九年级 · 解析几何
2023年 5 月 8 日, C919商业首航完成——国民商业运营国产大飞机正式起步. 12时31分航班抵达北京首都机场,穿过隆重的“水门礼” (寓意“接风洗尘”、是国际民航中高级别的礼仪). 如图(1), 在一次“水门礼”的预演中, 两辆消防车面

图(1)

图(2)向飞机喷射水柱, 喷射的两条水柱近似看作形状相同的地物线的一部分. 如图(2), 当两辆消防车喷水口 $A 、 B$ 的水平距离为 80 米时, 两条水柱在物线的顶点 $H$ 处相遇, 此时相遇点 $H$距地面 20 米，喷水口 $A 、 B$ 距地面均为 4 米. 若两辆消防车同时后退 10 米，两条水柱的形状及喷水口 $A^{\prime} 、 B^{\prime}$ 到地面的距离均保持不变, 则此时两条水柱相遇点 $H^{\prime}$ 距地面 $\qquad$米.

图(1)

图(2)


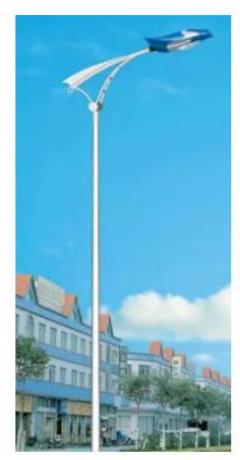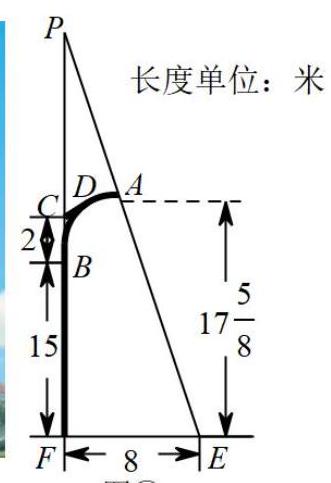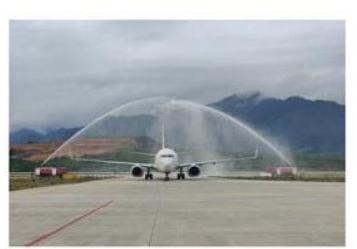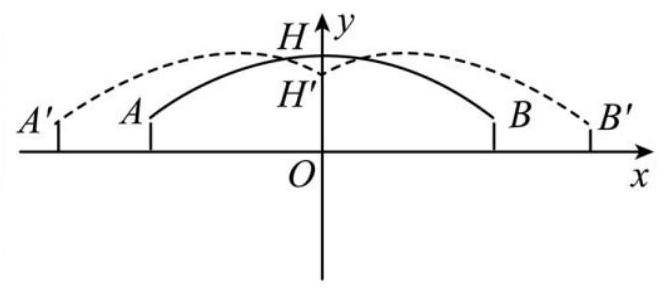
答案:  19

解析: 根据题意求出原来抛物线的解析式, 从而求得平移后的抛物线解析式, 再令 $x=0$ 求平移后的抛物线与 $y$ 轴的交点即可.
【详解】解：由题意可知:

$A(-40,4) 、 B(40,4) 、 H(0,20)$,

设抛物线解析式为: $y=a x^{2}+20$,

将 $A(-40,4)$ 代入解析式 $y=a x^{2}+20$,

解得: $a=-\frac{1}{100}$,

$\therefore y=-\frac{x^{2}}{100}+20$,

消防车同时后退 10 米, 即抛物线 $y=-\frac{x^{2}}{100}+20$ 向左（右）平移 10 米,

平移后的抛物线解析式为: $y=-\frac{(x+10)^{2}}{100}+20$,

令 $x=0$, 解得: $y=19$,

故答案为: 19 .

【点睛】本题考查了待定系数法求抛物线解析式、函数图像的平移及坐标轴的交点; 解题的关键是求得移动前后抛物线的解析式.